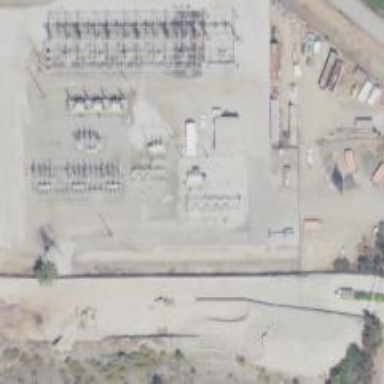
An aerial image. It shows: Power substation surrounded by fence.